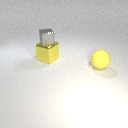
large yellow metal cube to the left of large yellow rubber sphere